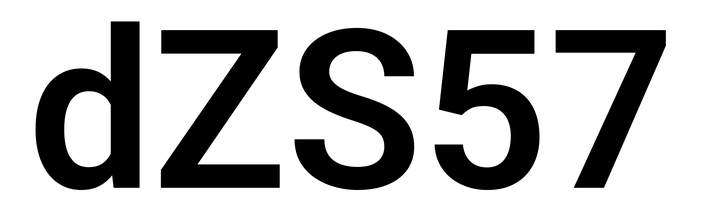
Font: Roboto_SemiBold